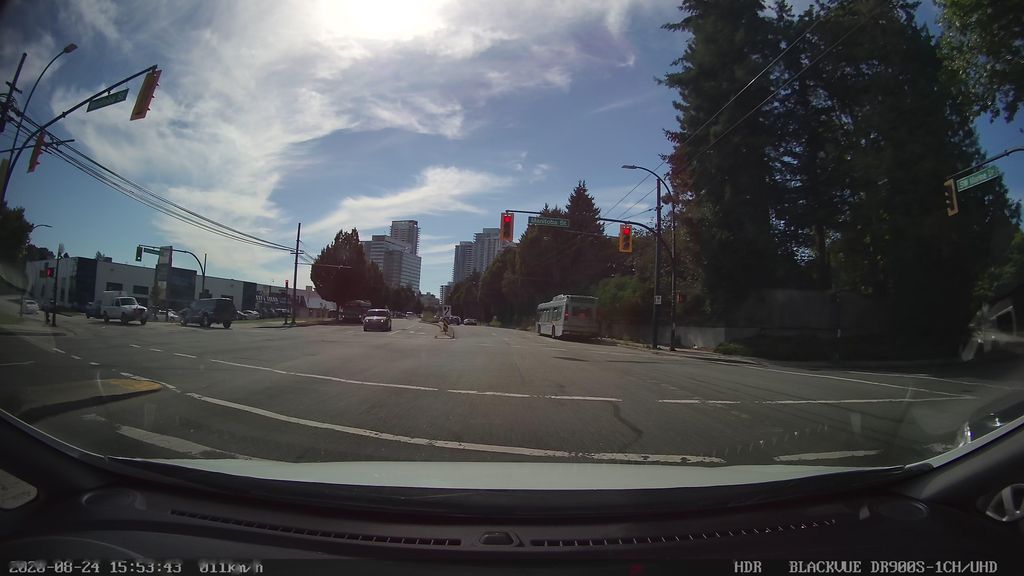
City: vancouver